Interaction volume radius: 5 \u00c5
Interaction volume height: 40 \u00c5
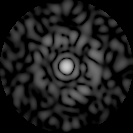
Disorder parameter: 0.8334